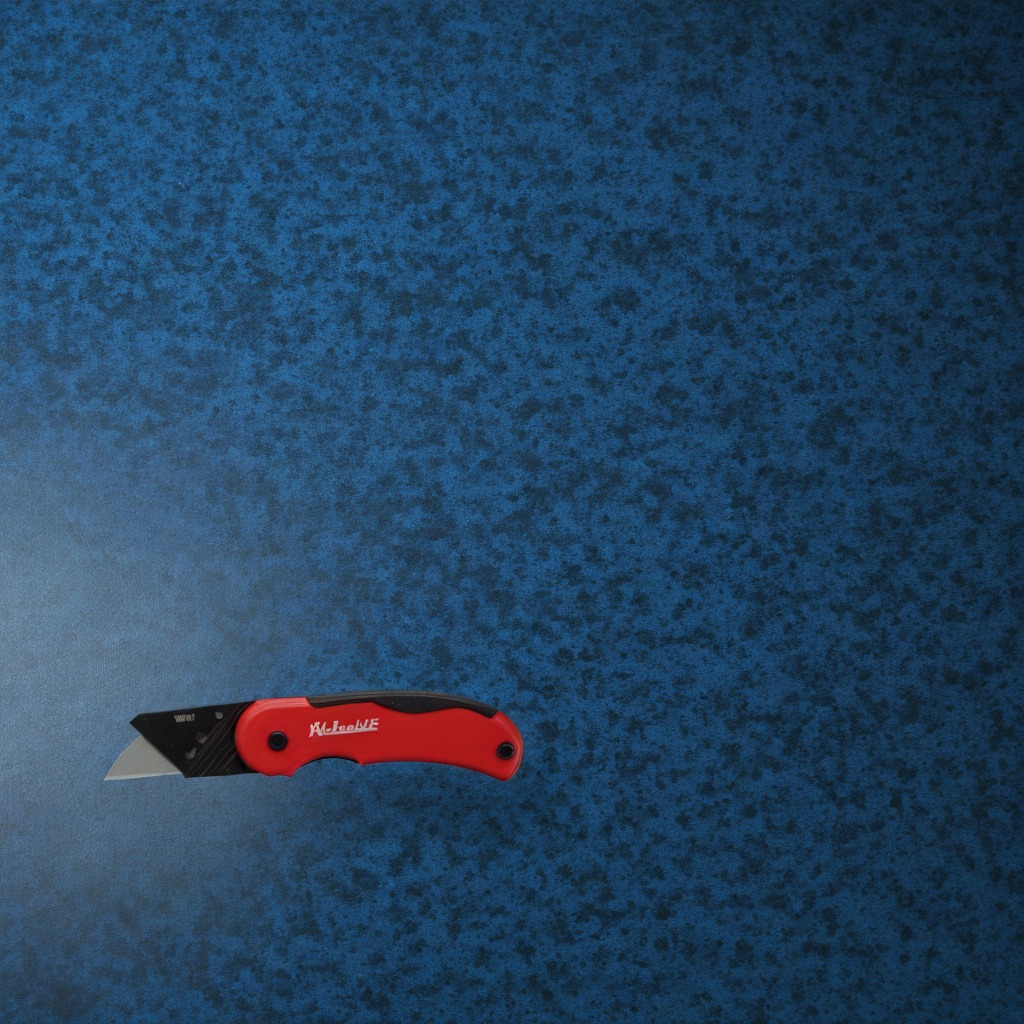
A utility knife is lying on a clean granite tabletop covered with a blue rubber mat inside a workshop under bright overhead lighting crisp shadows high clarity worn but beneath the mat